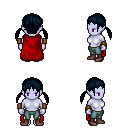
a pixel art fantasy rpg character, female body template, dark elf, purple skin, red cape, teal pants, raven twin-tailed hairstyle, leather bracers, maroon shoes, four views (front, back, left, right), 2x2 character sprite sheet, small pixel art, hard edges, no anti-aliasing